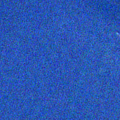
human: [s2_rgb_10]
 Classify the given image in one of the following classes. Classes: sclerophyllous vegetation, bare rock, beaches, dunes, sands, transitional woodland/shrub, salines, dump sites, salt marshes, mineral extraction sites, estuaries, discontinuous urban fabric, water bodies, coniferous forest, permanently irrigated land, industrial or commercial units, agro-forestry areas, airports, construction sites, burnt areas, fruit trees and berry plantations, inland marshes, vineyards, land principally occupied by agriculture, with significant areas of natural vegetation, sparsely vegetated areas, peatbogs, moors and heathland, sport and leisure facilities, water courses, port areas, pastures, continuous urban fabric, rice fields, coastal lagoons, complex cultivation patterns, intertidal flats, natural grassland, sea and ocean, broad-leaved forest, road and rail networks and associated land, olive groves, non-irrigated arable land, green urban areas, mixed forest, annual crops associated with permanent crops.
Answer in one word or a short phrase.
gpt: industrial or commercial units, airports, coniferous forest, mixed forest